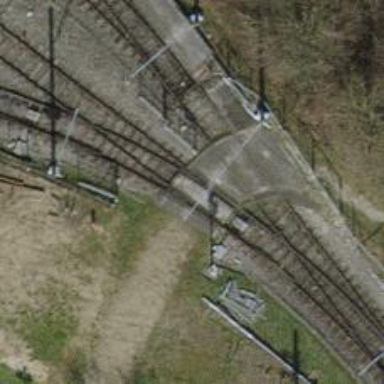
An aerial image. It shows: Tram crossing on the railway.